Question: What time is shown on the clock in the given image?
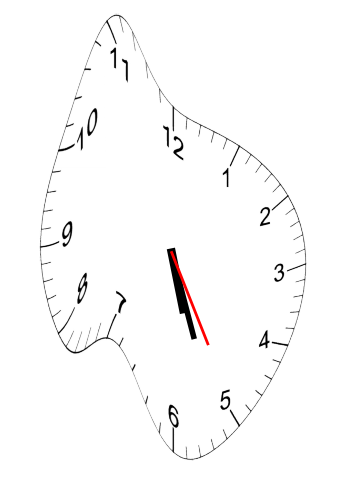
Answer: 05:26:25